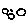
Label: cloud